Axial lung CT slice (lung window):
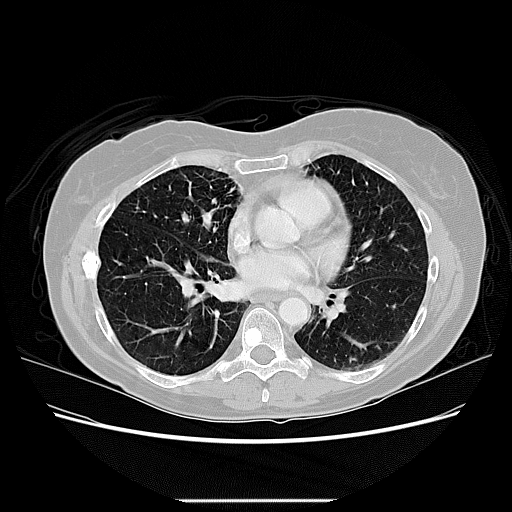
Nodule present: no